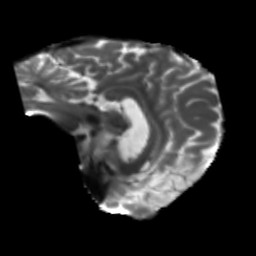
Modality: T2w
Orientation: sagittal
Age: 66
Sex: male
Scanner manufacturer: siemens
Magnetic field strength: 3 T
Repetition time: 5.25 s
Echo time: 0.08 s